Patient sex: F
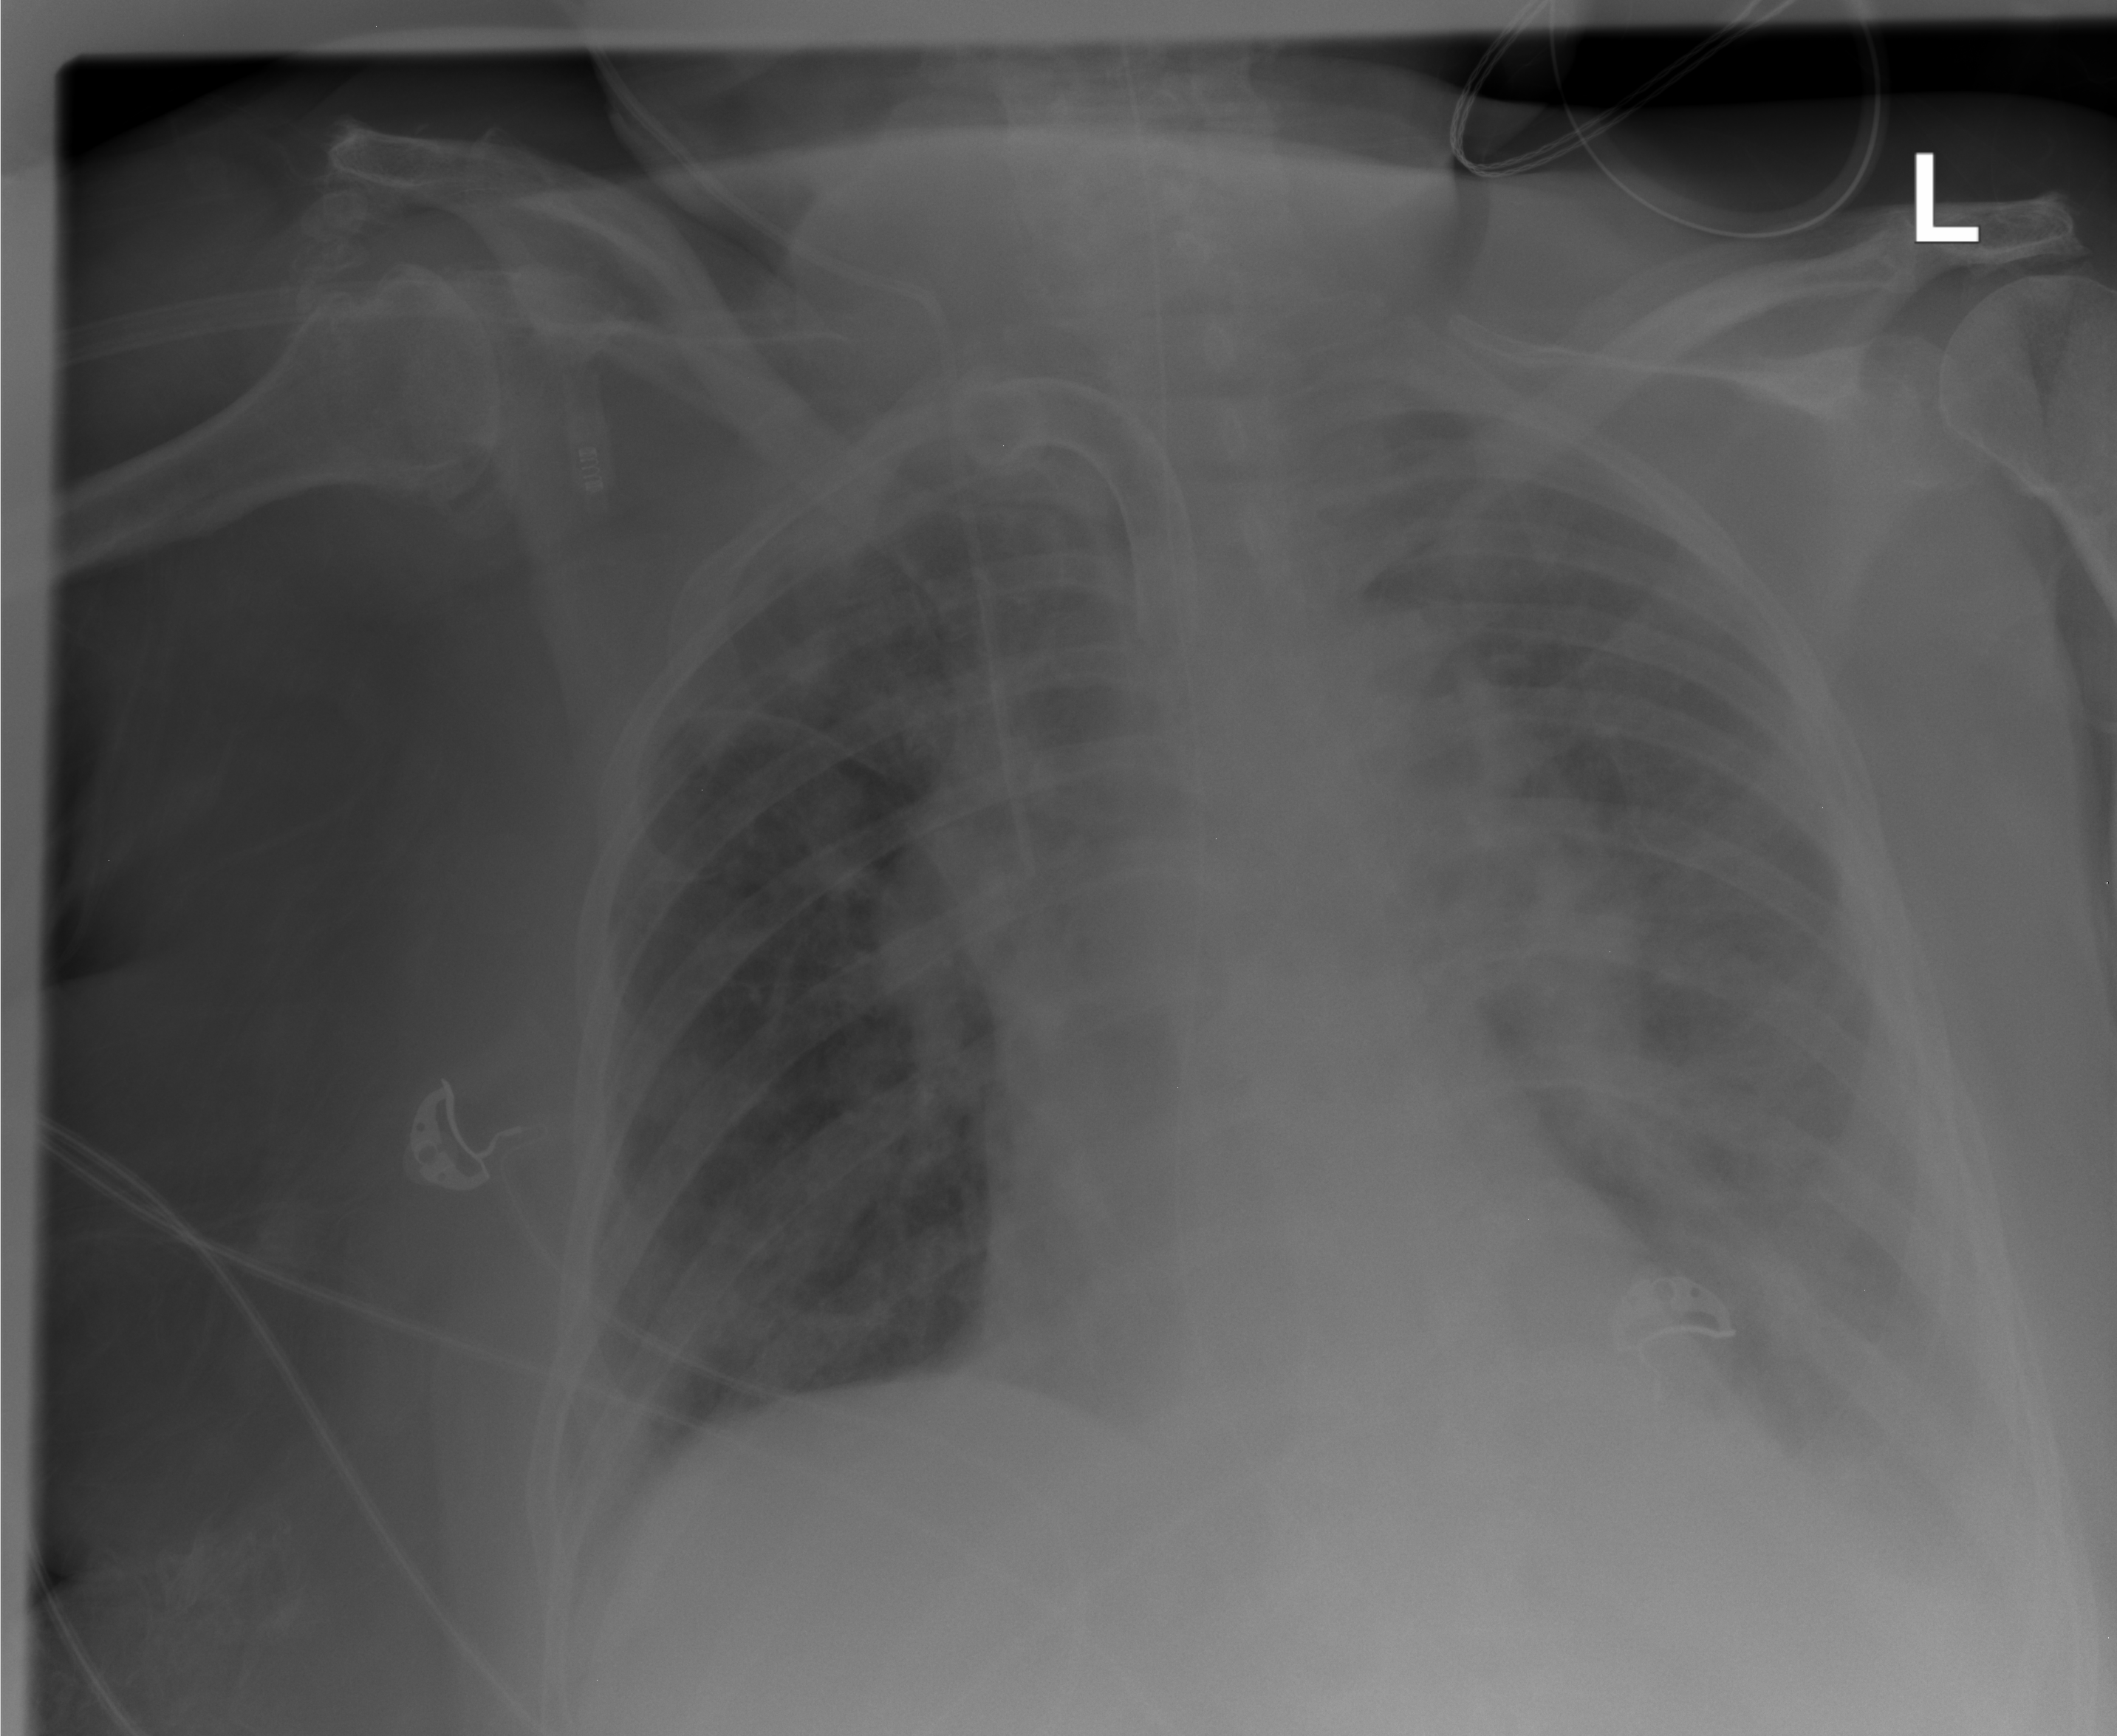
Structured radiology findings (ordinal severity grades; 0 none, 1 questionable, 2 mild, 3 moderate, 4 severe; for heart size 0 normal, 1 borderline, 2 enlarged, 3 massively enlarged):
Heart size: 0
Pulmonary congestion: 0
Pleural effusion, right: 1
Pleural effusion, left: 3
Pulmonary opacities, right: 3
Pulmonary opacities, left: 2
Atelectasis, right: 2
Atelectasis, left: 2